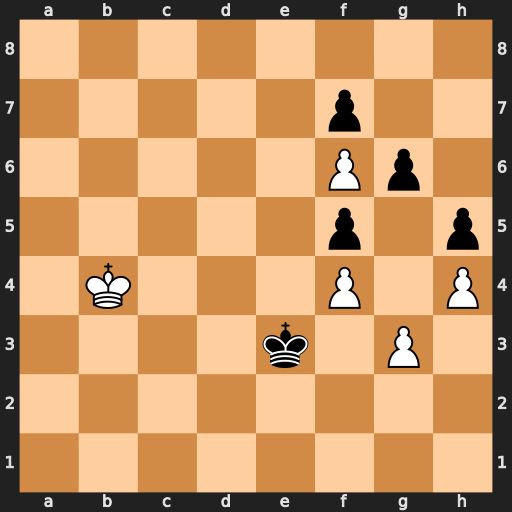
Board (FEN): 8/5p2/5Pp1/5p1p/1K3P1P/4k1P1/8/8
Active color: w
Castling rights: -
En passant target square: -
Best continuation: Kc5 Kf2 Kd6